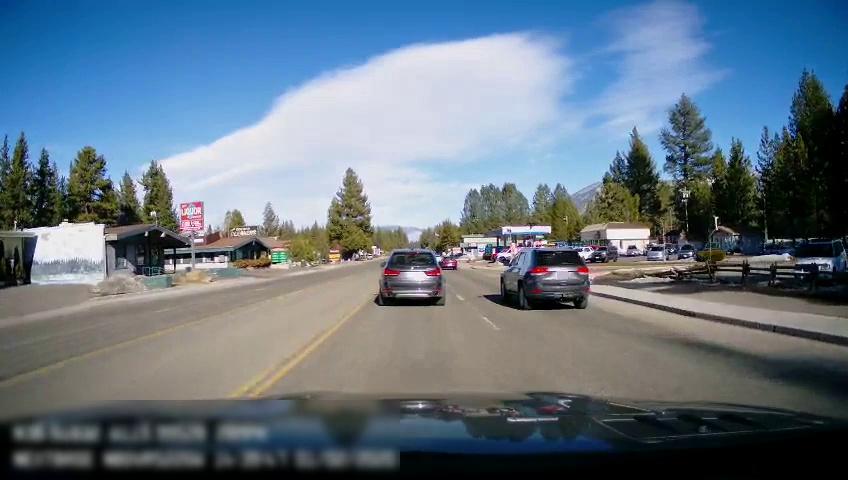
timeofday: Day
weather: Sunny
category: Drivable Space
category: Vehicles | Car
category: Vehicles | Truck
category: Vehicles | SUV
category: Vehicles | SUV
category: Vehicles | SUV
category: Vehicles | SUV
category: Vehicles | SUV
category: Vehicles | Car
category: Vehicles | Car
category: Vehicles | SUV
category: Lanes | Opposite Lane
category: Lanes | Current Lane
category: Lanes | Current Lane